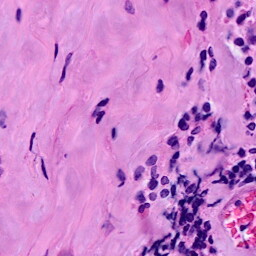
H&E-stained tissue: Breast